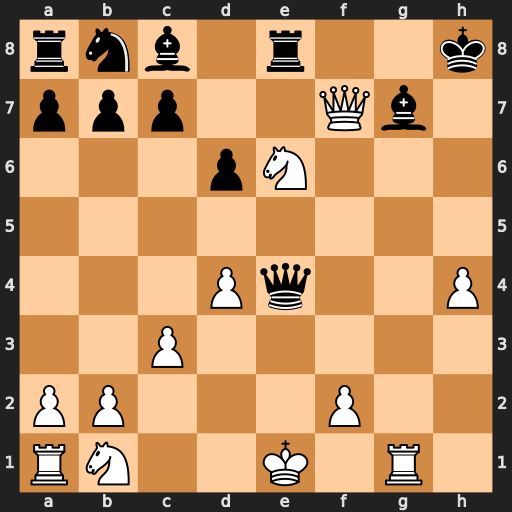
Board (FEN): rnb1r2k/ppp2Qb1/3pN3/8/3Pq2P/2P5/PP3P2/RN2K1R1
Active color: w
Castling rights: Q
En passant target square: -
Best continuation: Kd1 Re7 Qxe7